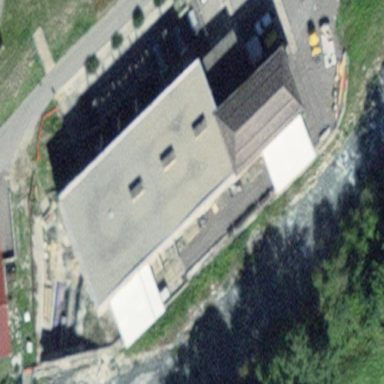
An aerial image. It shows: Hydro power generator.